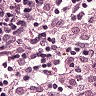
Metastatic tissue present: no